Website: bh-photo
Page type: receipt
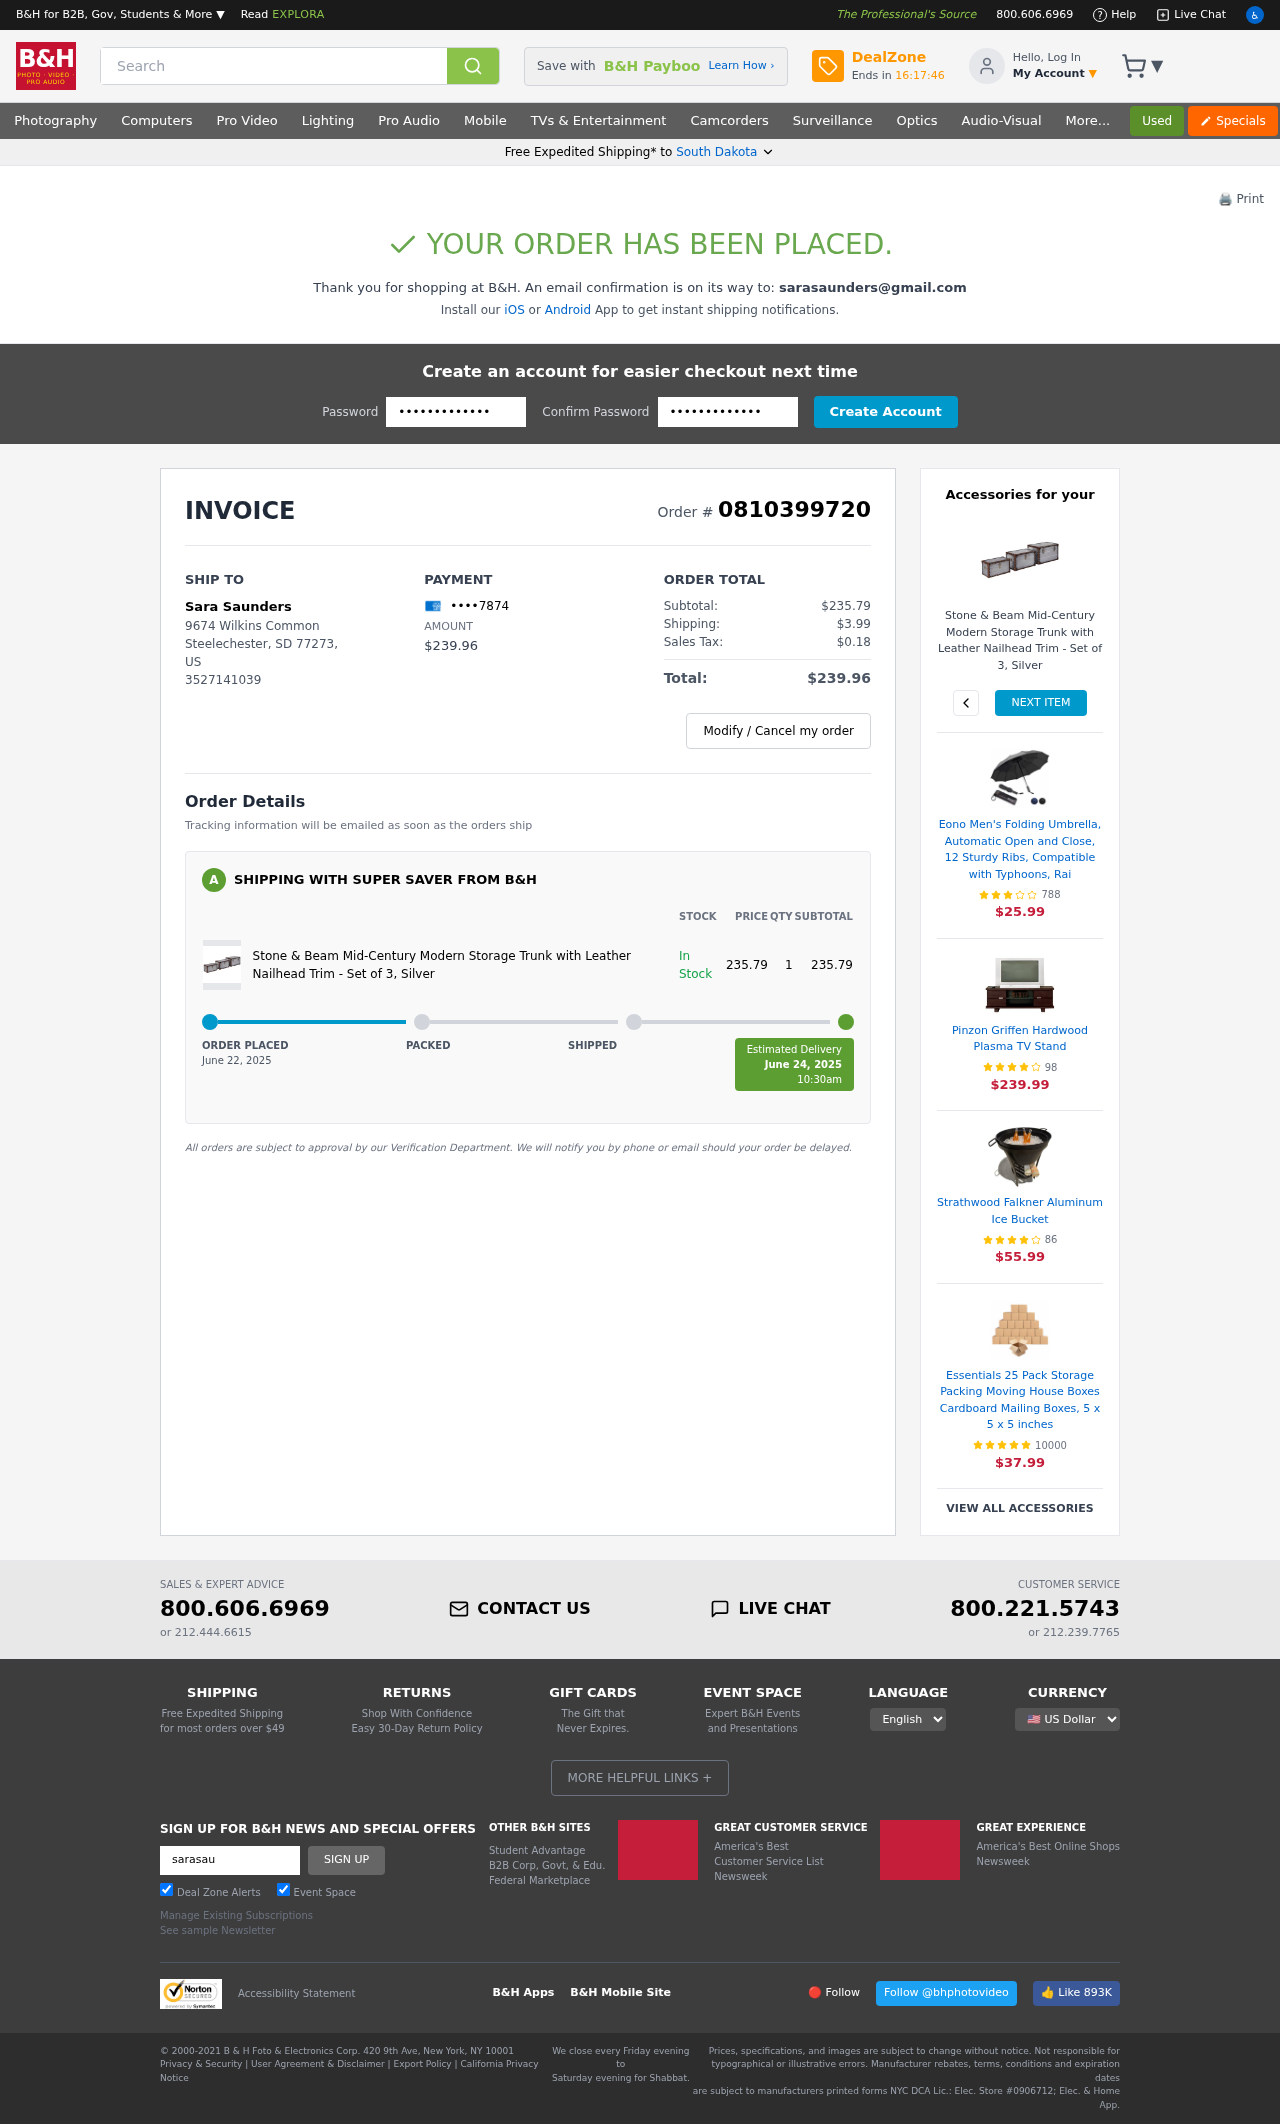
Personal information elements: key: PII_CARD_LAST4
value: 7874
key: PII_CITY
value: Steelechester
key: PII_EMAIL
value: sarasaunders@gmail.com
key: PII_FULLNAME
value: Sara Saunders
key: PII_PHONE
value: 3527141039
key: PII_POSTCODE
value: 77273
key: PII_STATE
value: South Dakota
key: PII_STATE_ABBR
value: SD
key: PII_STREET
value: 9674 Wilkins Common
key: PII_COUNTRY_CODE
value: US
Product elements: key: PRODUCT1_NAME
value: Stone & Beam Mid-Century Modern Storage Trunk with Leather Nailhead Trim - Set of 3, Silver
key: PRODUCT1_PRICE
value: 235.79
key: PRODUCT1_QUANTITY
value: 1
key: PRODUCT1_NAME2
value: Stone & Beam Mid-Century Modern Storage Trunk with Leather Nailhead Trim - Set of 3, Silver
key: PRODUCT2_NAME
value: Eono Men's Folding Umbrella, Automatic Open and Close, 12 Sturdy Ribs, Compatible with Typhoons, Rai
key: PRODUCT2_NUM_RATINGS
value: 788
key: PRODUCT2_PRICE
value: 25.99
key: PRODUCT3_NAME
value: Pinzon Griffen Hardwood Plasma TV Stand
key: PRODUCT3_NUM_RATINGS
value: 98
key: PRODUCT3_PRICE
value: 239.99
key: PRODUCT4_NAME
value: Strathwood Falkner Aluminum Ice Bucket
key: PRODUCT4_NUM_RATINGS
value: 86
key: PRODUCT4_PRICE
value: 55.99
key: PRODUCT5_NAME
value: Essentials 25 Pack Storage Packing Moving House Boxes Cardboard Mailing Boxes, 5 x 5 x 5 inches
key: PRODUCT5_NUM_RATINGS
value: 10000
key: PRODUCT5_PRICE
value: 37.99
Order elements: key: ORDER_ID
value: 0810399720
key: ORDER_TOTAL
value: $239.96
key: ORDER_SUBTOTAL
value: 235.79
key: ORDER_SUBTOTAL
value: $235.79
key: ORDER_SHIPPING_COST
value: $3.99
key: ORDER_TAX
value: $0.18
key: ORDER_DATE
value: June 22, 2025
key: ORDER_DELIVERY_DATE
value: June 24, 2025
Search elements: key: HEADER_SEARCH
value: Search